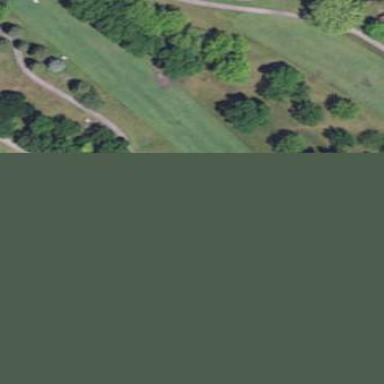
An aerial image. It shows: Grassy area designated as golf fairway.